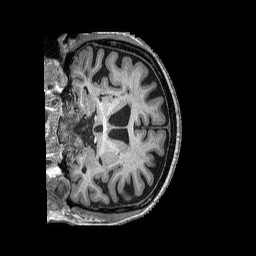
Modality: T1w
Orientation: coronal
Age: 68
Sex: female
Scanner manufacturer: siemens
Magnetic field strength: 3 T
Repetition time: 2.53 s
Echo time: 0.00144 s